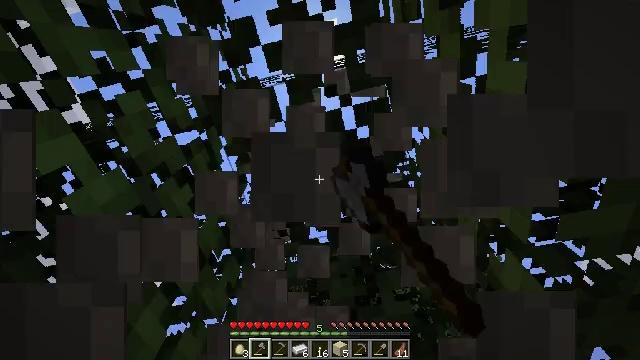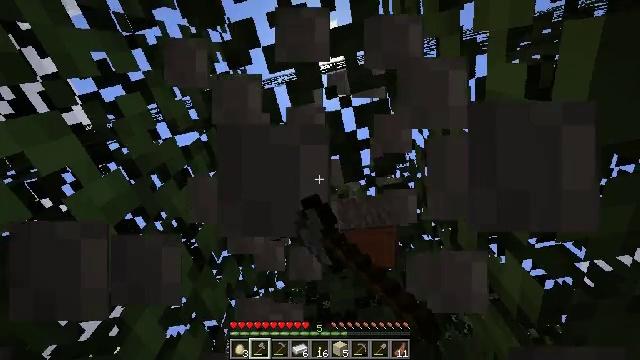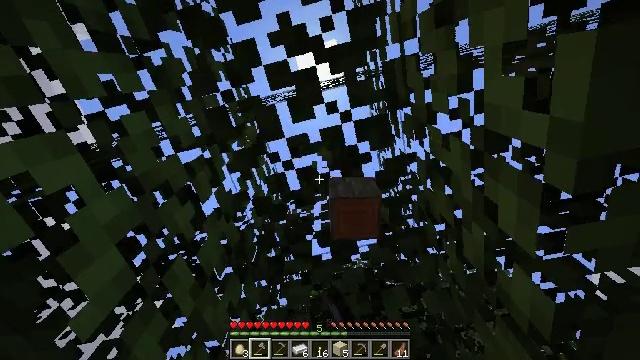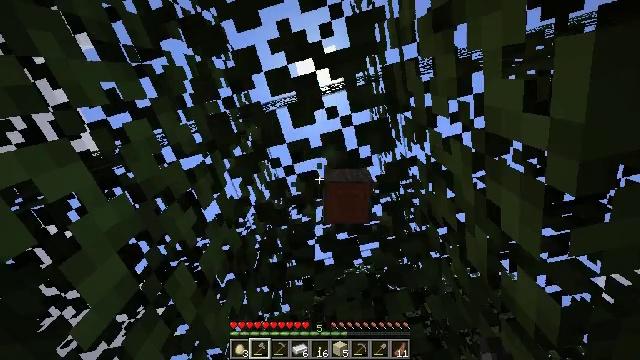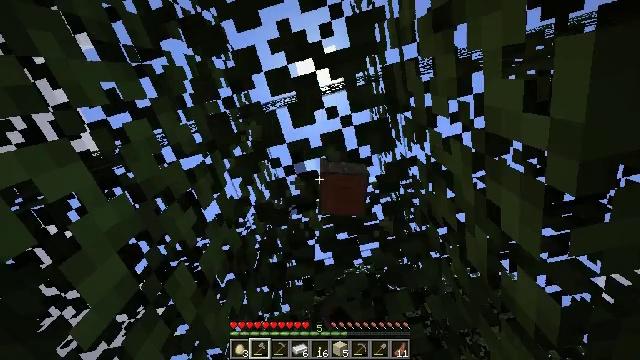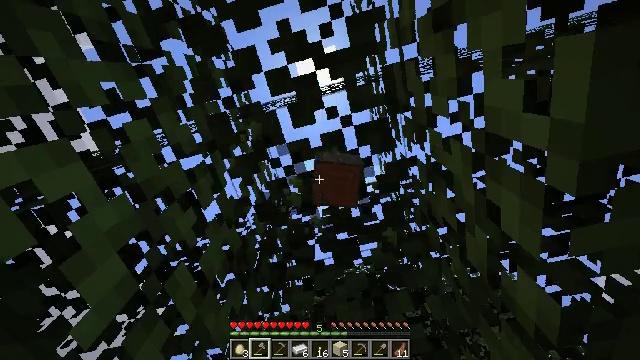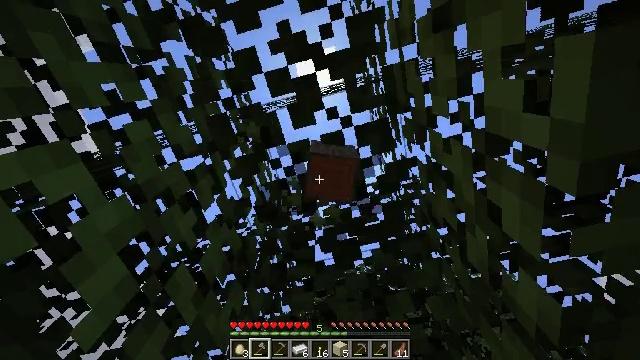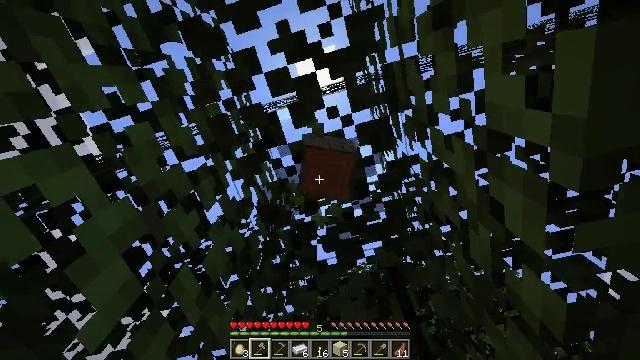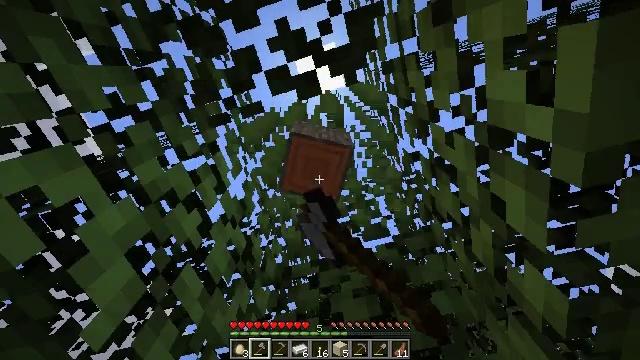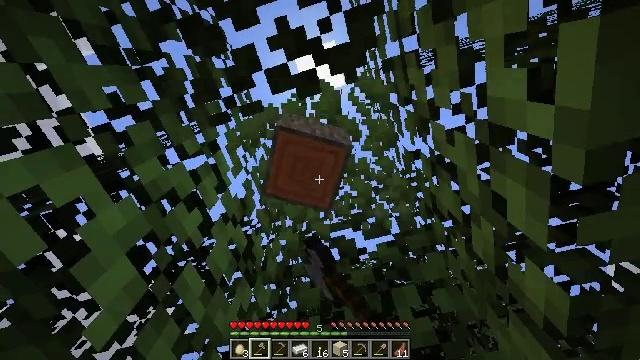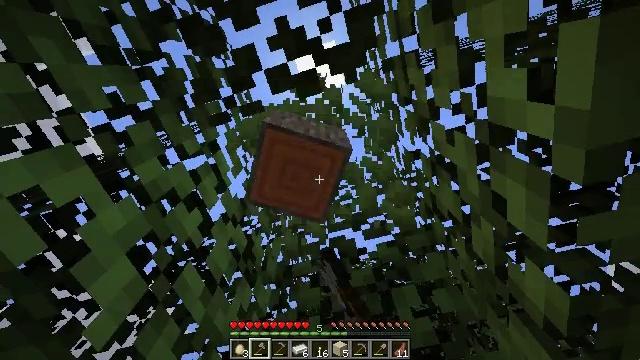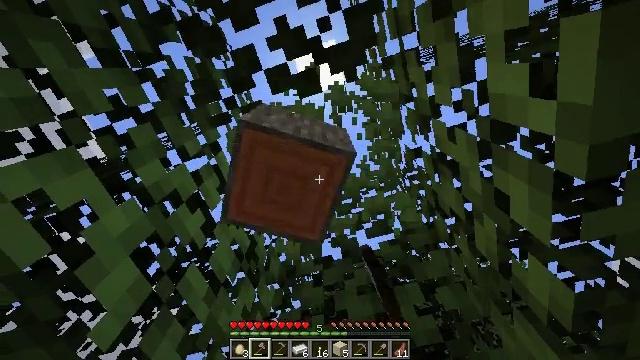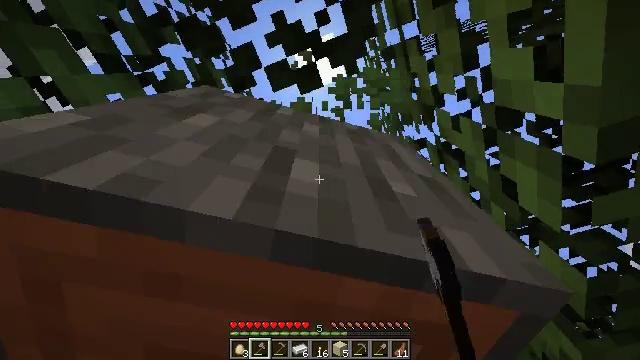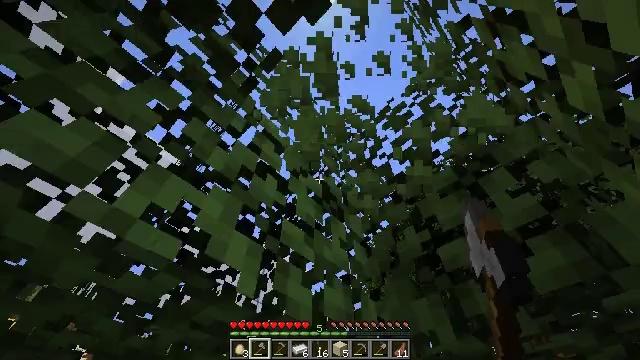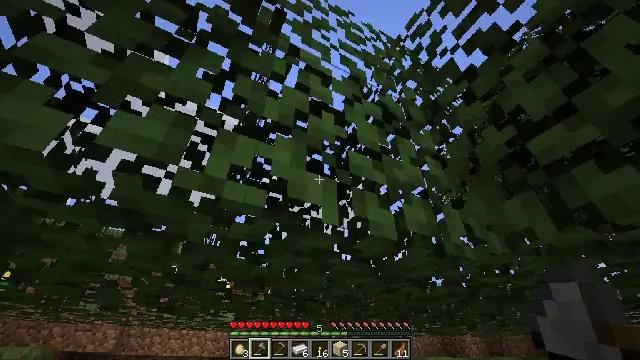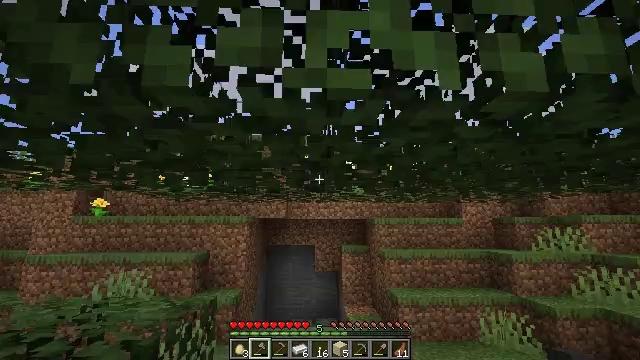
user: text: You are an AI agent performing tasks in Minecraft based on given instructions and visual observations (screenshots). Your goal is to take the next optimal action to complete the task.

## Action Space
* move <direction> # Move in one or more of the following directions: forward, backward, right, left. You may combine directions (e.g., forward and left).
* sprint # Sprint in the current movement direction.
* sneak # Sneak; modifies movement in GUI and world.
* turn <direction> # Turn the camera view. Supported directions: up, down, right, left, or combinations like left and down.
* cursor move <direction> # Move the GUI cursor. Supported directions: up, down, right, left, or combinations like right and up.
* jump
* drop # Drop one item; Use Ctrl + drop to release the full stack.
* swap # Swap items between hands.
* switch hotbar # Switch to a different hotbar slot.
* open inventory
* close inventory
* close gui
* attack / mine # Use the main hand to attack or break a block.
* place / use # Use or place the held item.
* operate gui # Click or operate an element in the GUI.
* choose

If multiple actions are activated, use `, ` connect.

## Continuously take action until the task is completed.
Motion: motion action
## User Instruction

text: Harvest acacia leaves with your hand or a tool.
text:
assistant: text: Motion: attack / mine
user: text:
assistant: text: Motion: turn left and up, attack / mine
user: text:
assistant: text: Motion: turn up, attack / mine
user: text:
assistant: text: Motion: attack / mine
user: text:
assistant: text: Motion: attack / mine
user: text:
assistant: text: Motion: attack / mine
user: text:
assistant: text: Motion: attack / mine
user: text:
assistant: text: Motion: attack / mine
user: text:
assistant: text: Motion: attack / mine
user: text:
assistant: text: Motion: attack / mine
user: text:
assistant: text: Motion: no_op
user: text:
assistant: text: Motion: turn left and down
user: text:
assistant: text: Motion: turn left and down
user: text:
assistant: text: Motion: turn left and down
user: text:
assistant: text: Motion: turn left and down
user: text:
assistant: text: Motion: turn left and down
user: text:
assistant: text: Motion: turn left and down
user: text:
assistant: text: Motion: turn left and down
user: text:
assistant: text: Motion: turn left and down
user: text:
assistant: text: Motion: no_op
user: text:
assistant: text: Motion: turn left
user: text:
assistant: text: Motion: turn left and up
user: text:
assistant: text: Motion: turn left and up
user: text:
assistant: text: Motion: turn left
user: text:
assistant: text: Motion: turn up
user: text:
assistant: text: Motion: turn up, attack / mine
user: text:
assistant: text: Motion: attack / mine
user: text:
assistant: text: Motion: move forward, attack / mine
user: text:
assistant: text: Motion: move forward, attack / mine
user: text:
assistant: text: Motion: move forward, attack / mine